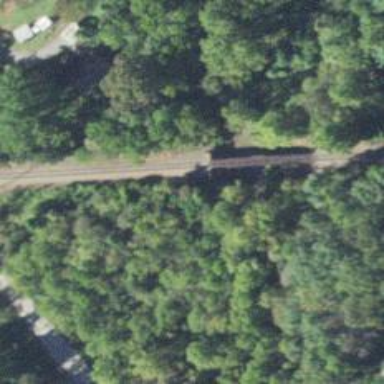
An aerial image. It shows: Railway track.